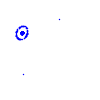
Particle: electron